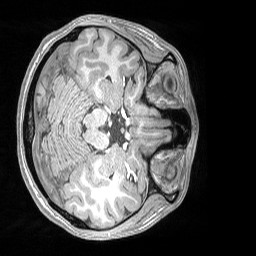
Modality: T1w
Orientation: axial
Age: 22
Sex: female
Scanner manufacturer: siemens
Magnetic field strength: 3 T
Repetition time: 2.53 s
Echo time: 0.00164 s